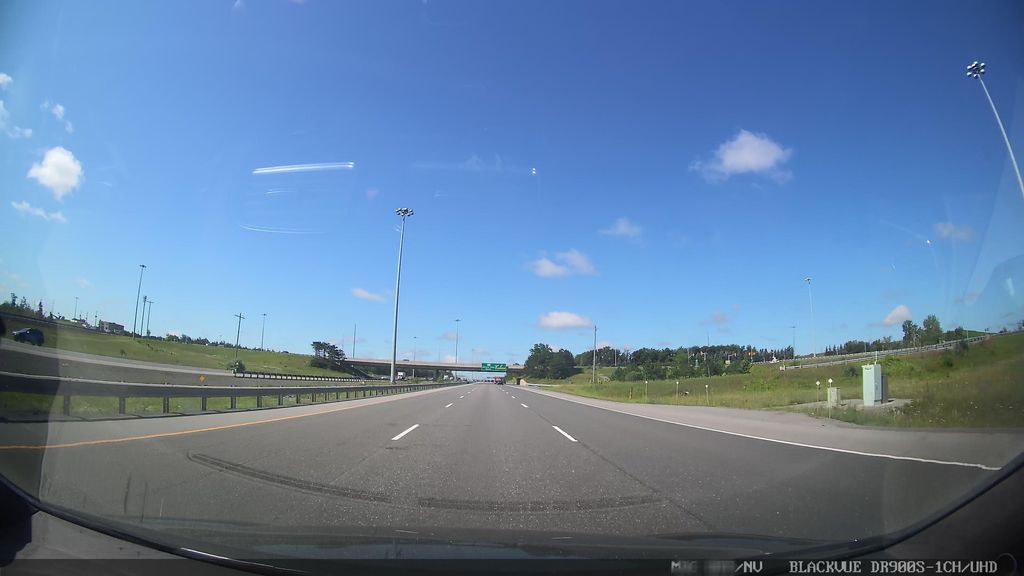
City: ottawa-gatineau